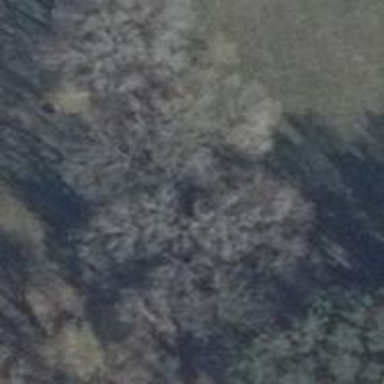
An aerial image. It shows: Row of deciduous broadleaved trees.